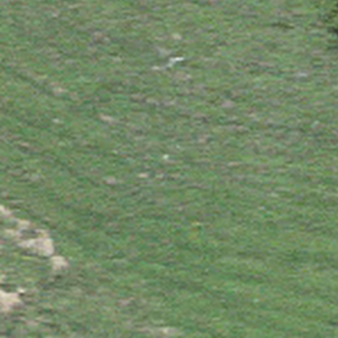
Label: other